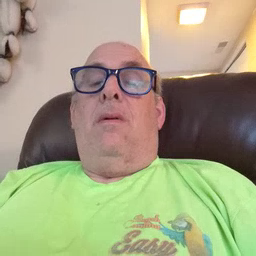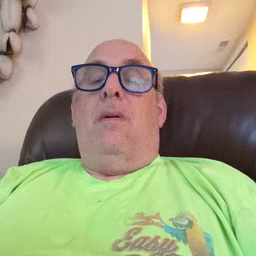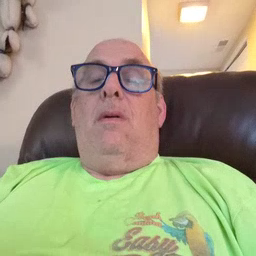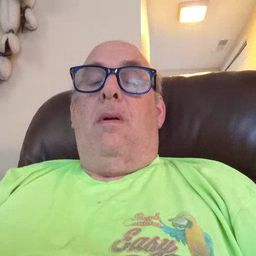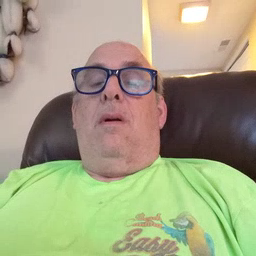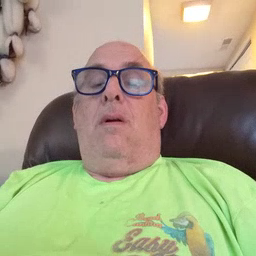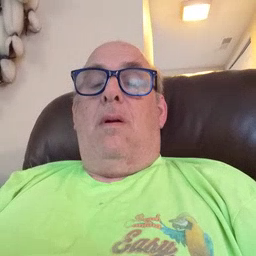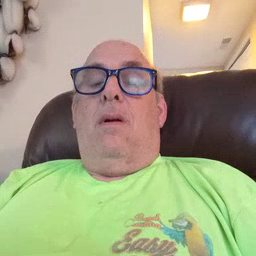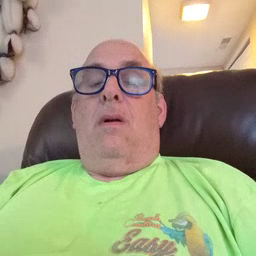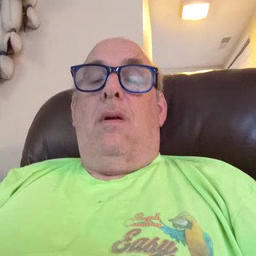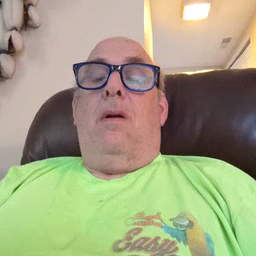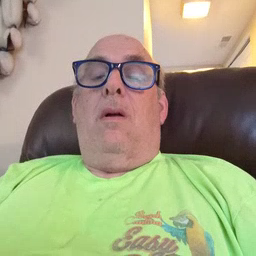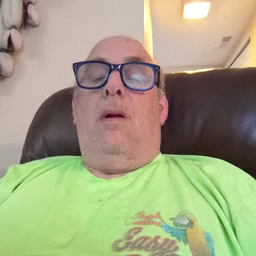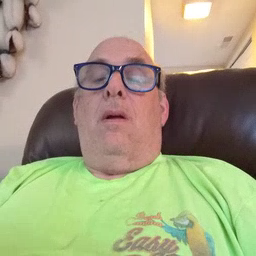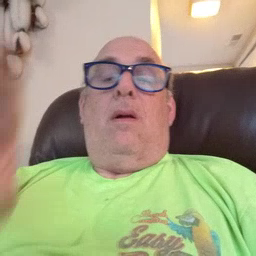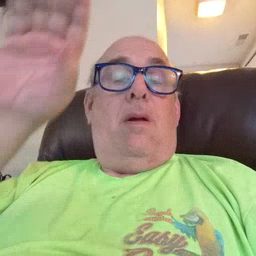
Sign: donkey